Field crop: tomato
Growth stage: 2
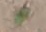
Species: solanum